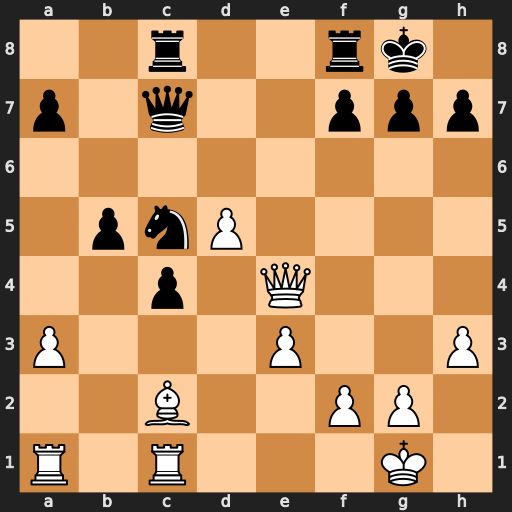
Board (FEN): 2r2rk1/p1q2ppp/8/1pnP4/2p1Q3/P3P2P/2B2PP1/R1R3K1
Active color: w
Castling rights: -
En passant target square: -
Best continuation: Qxh7#